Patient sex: M
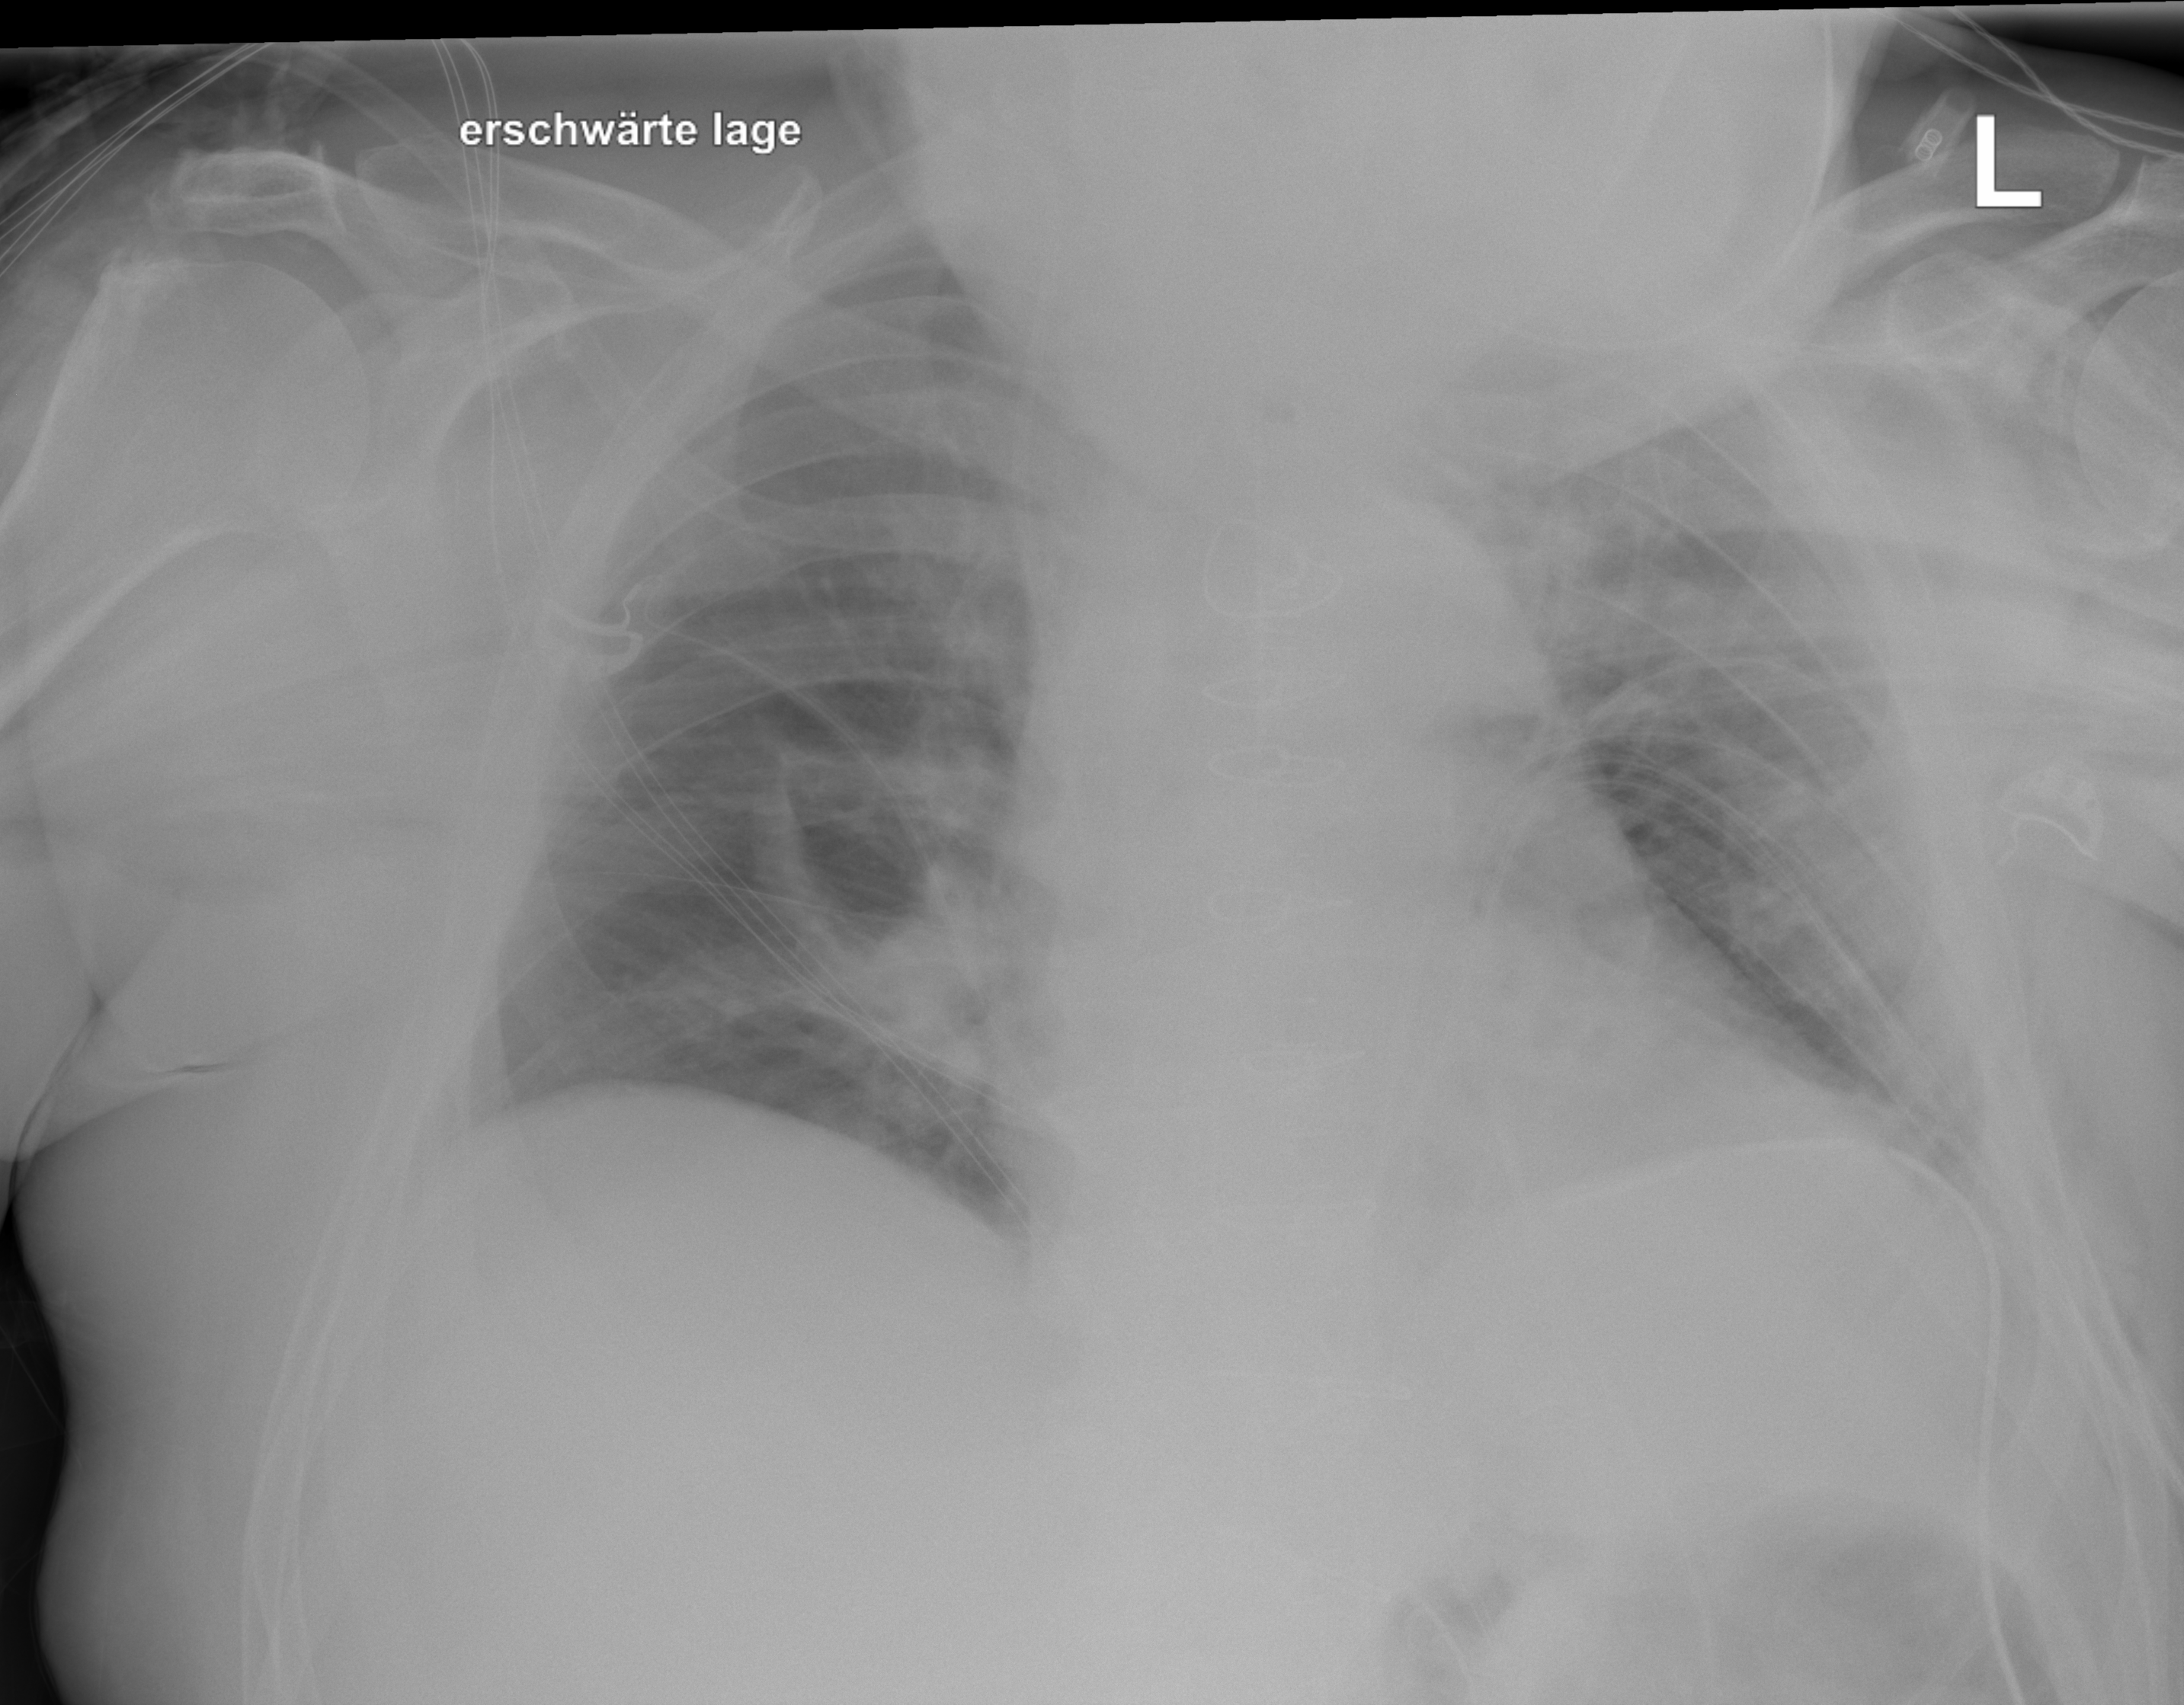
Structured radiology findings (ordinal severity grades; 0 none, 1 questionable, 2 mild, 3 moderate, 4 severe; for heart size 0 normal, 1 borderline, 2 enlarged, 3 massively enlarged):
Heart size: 2
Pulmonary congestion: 0
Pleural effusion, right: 0
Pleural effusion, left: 0
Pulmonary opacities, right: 0
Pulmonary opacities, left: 2
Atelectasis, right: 0
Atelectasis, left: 0